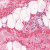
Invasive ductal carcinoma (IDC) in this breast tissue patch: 0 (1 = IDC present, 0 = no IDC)